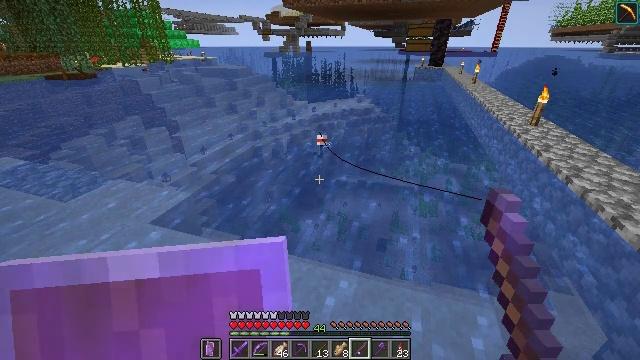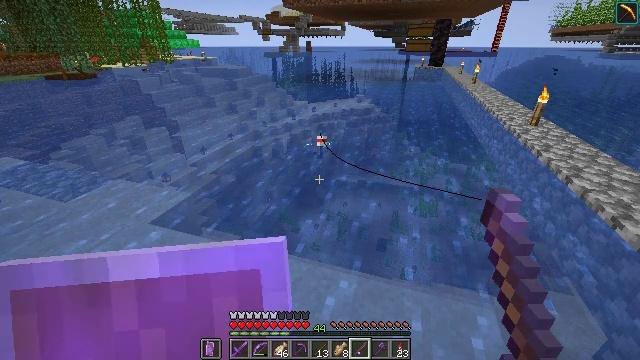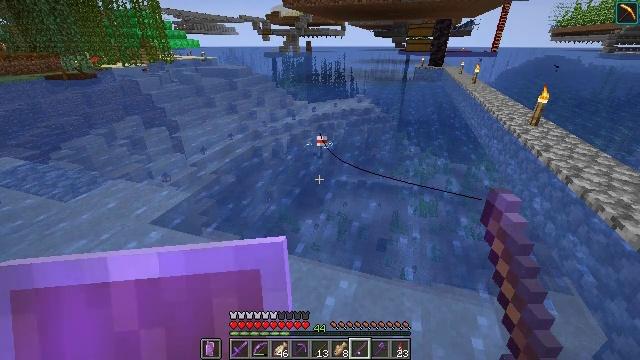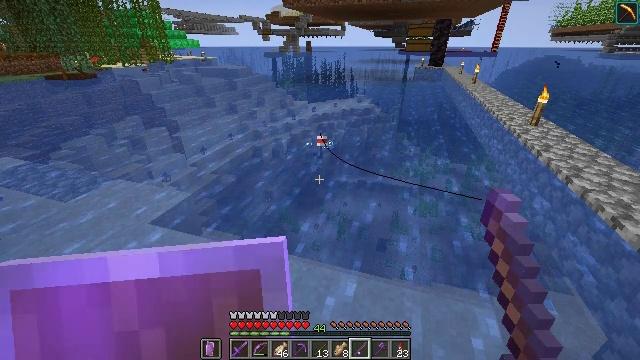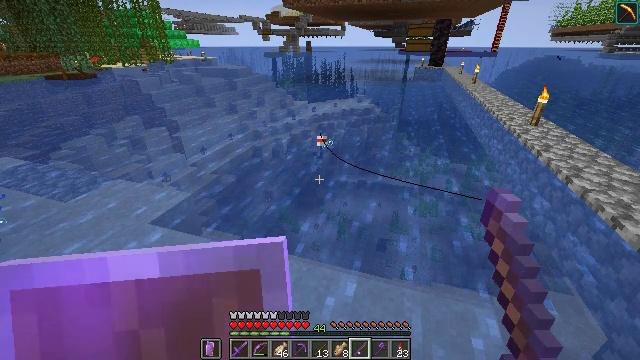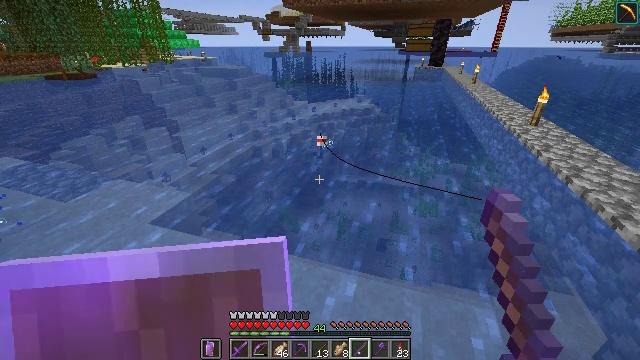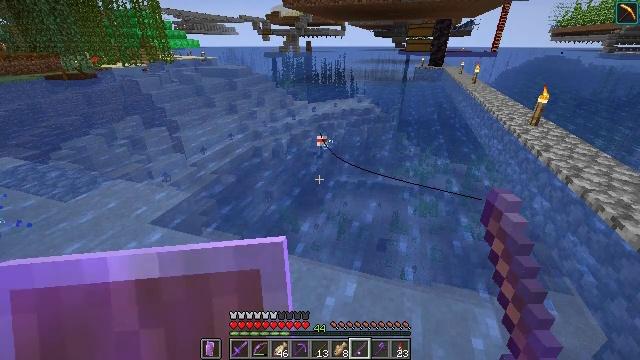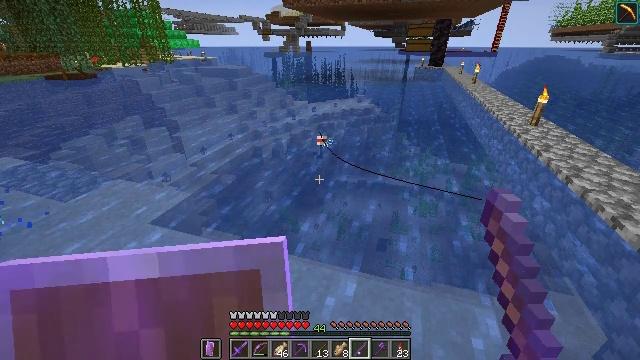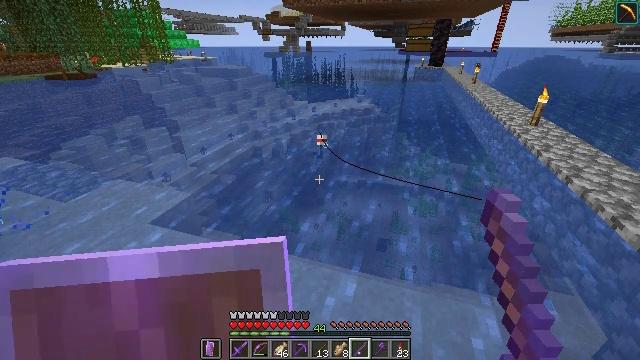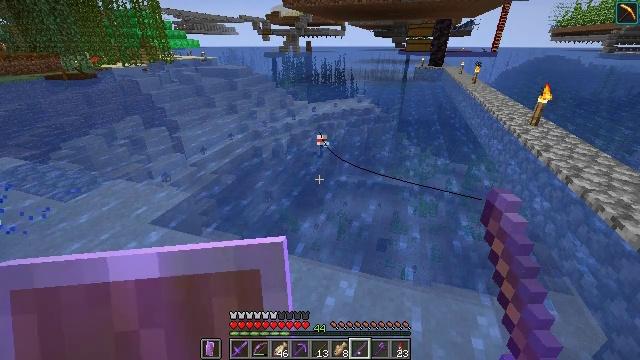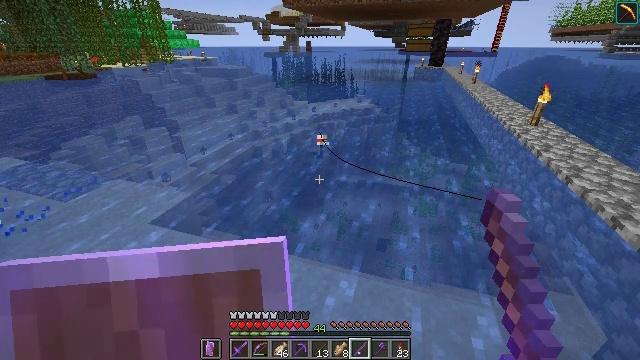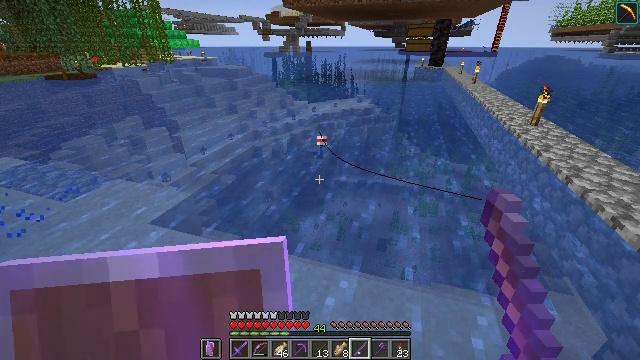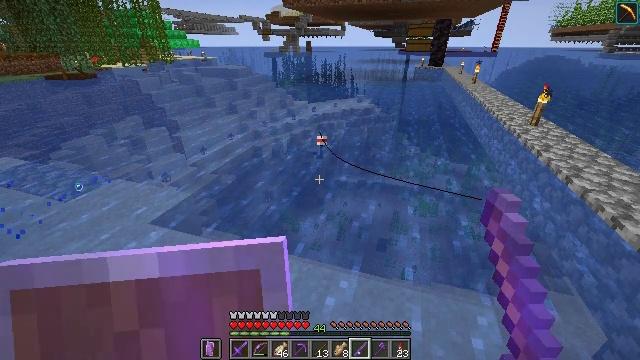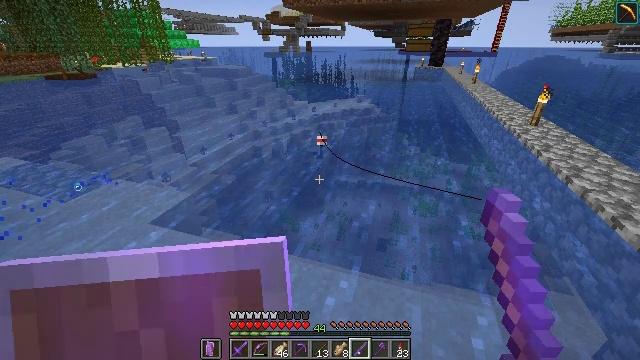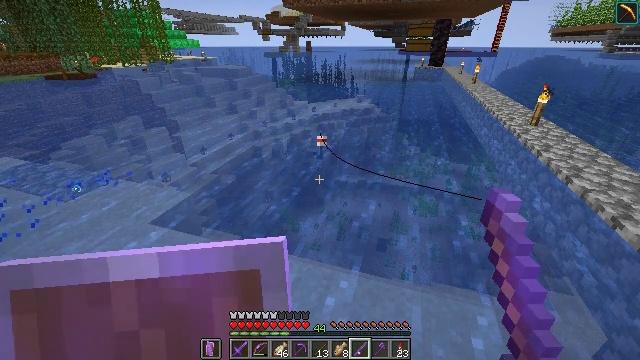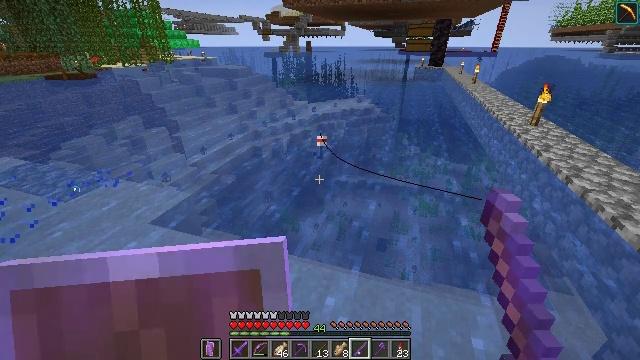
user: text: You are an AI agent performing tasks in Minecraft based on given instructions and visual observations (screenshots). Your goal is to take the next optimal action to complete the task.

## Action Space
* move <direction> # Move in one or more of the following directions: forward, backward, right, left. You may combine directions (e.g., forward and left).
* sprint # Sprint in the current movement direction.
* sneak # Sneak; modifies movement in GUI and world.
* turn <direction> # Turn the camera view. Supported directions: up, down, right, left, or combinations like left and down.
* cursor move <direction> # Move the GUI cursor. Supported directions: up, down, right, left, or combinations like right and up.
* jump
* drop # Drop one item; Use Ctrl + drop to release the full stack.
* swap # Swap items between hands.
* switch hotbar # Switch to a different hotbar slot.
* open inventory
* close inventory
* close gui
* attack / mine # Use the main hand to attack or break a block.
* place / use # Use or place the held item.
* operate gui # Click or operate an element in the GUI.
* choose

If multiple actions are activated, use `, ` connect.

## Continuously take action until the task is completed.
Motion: motion action
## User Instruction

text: craft item soul torch
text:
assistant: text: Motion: no_op
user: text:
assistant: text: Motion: no_op
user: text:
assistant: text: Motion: no_op
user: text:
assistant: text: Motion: no_op
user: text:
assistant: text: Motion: no_op
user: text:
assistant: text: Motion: no_op
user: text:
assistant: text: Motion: no_op
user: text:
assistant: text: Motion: no_op
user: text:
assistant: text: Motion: no_op
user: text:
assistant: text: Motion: no_op
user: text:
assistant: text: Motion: no_op
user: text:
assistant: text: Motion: no_op
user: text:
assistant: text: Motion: no_op
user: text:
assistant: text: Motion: no_op
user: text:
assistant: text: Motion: no_op
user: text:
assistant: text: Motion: no_op
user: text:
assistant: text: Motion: no_op
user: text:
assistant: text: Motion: no_op
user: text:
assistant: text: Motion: no_op
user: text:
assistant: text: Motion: no_op
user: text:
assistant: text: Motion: no_op
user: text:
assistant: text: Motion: no_op
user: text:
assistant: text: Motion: no_op
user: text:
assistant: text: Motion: no_op
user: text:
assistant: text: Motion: no_op
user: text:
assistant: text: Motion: no_op
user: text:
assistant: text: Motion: no_op
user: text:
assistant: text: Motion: no_op
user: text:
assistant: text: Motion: no_op
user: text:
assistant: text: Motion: no_op